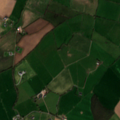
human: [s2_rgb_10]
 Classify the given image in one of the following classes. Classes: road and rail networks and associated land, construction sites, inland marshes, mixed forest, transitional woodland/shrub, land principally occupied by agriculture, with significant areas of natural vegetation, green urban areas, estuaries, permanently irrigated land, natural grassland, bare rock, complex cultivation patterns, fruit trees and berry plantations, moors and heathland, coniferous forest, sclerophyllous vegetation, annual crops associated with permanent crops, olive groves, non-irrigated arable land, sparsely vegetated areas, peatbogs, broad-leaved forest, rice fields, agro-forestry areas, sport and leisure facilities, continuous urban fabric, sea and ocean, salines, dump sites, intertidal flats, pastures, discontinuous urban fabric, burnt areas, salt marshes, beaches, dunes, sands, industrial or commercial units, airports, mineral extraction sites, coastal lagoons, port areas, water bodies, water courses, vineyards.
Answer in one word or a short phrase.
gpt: non-irrigated arable land, pastures, complex cultivation patterns